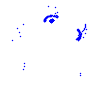
Particle: pion